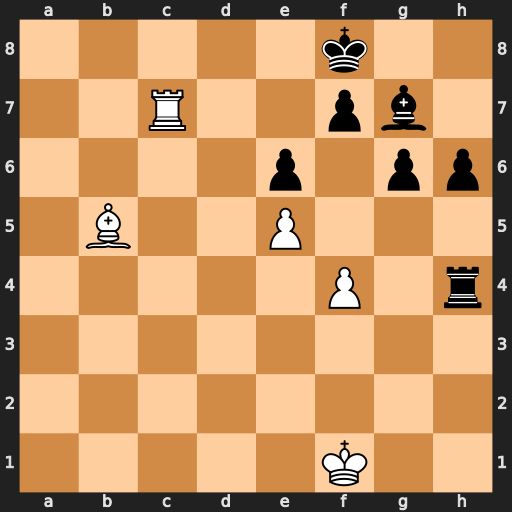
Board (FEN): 5k2/2R2pb1/4p1pp/1B2P3/5P1r/8/8/5K2
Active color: w
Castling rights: -
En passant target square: -
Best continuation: Rc8+ Ke7 Re8#